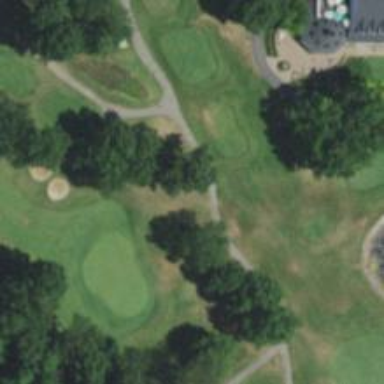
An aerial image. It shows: Pathway for golfing.